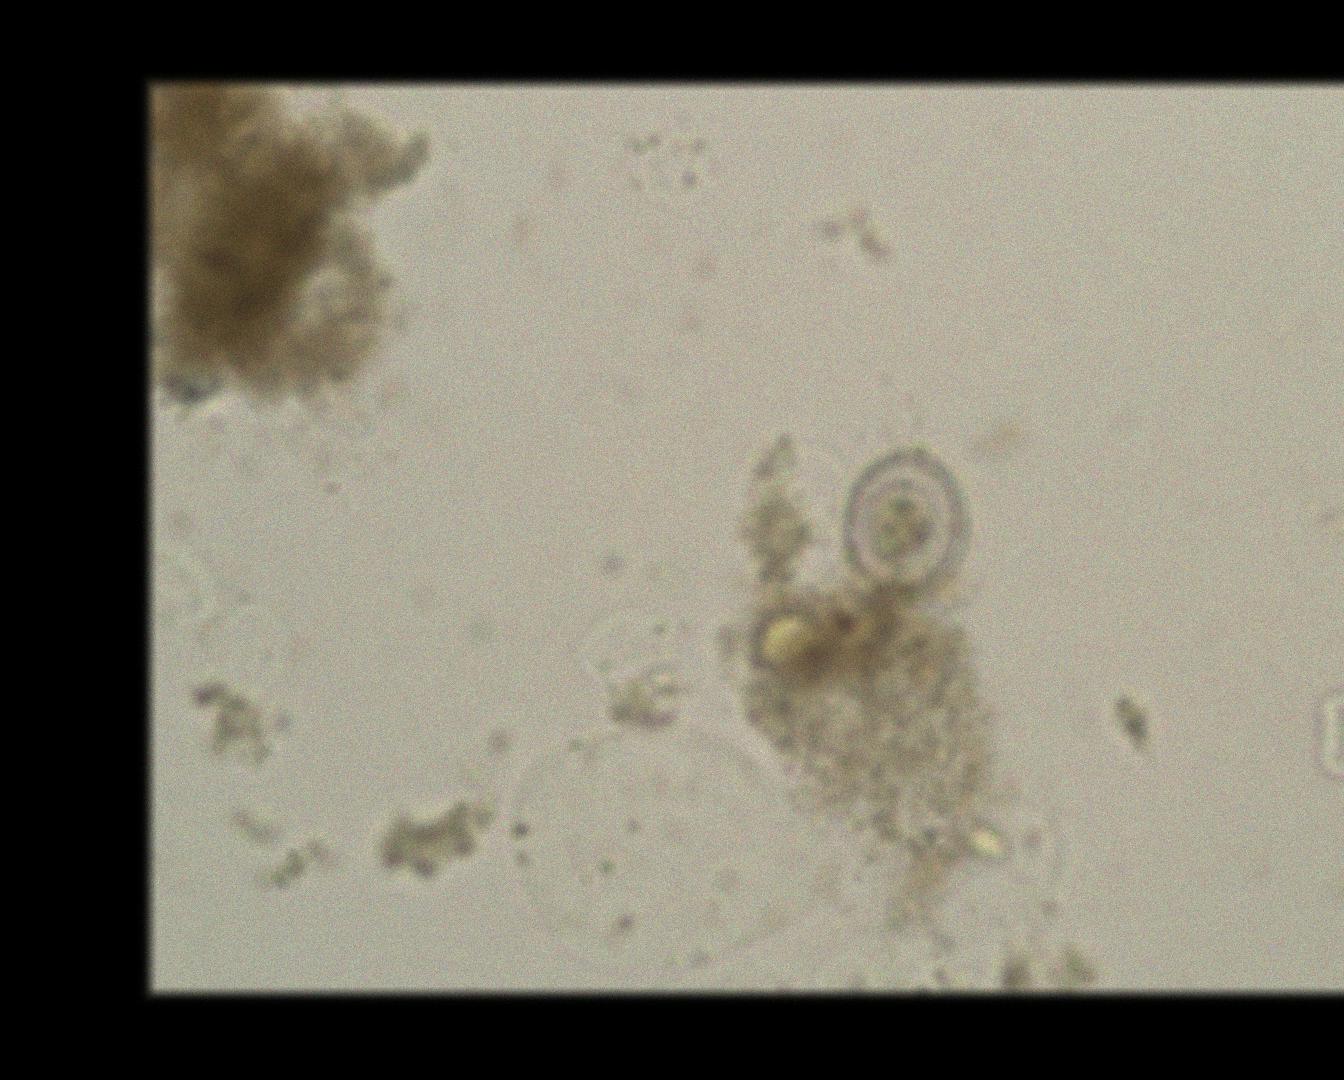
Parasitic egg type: Hymenolepis nana